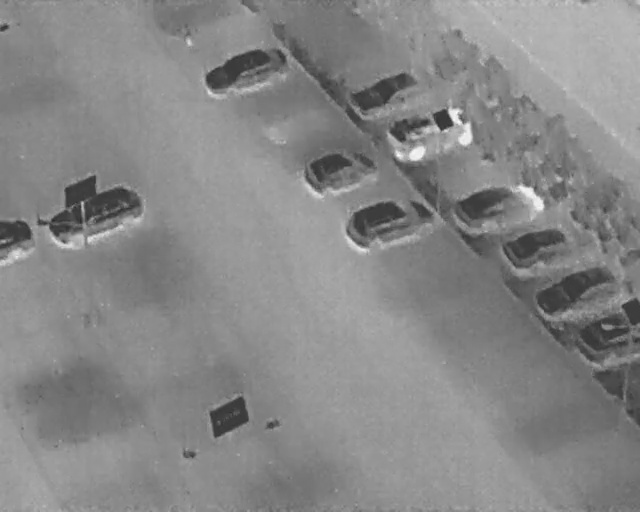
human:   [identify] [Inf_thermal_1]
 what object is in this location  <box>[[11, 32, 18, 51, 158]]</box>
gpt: <ref>1 large car at the left</ref>

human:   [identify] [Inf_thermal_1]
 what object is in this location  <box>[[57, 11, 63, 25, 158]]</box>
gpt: <ref>1 medium car at the top</ref>